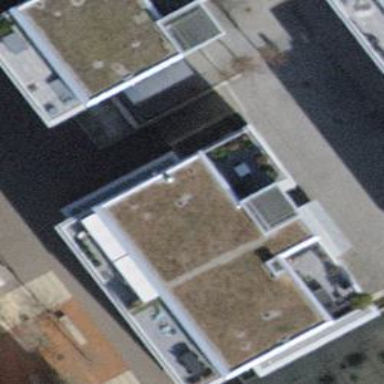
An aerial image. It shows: Balcony as part of building.